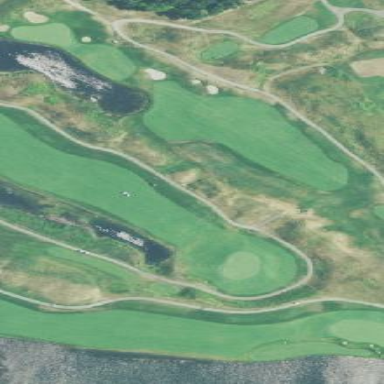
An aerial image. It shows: Rough grassy area used for golf.